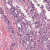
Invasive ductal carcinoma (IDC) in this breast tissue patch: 1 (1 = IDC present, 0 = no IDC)